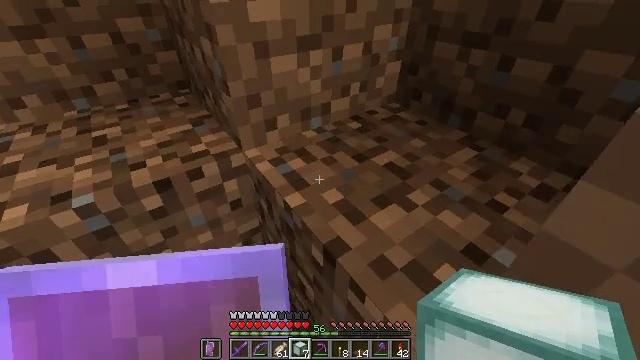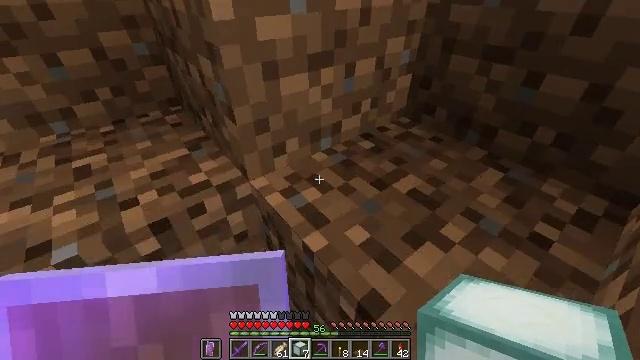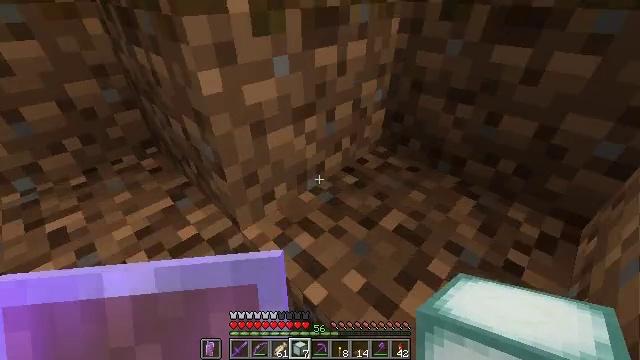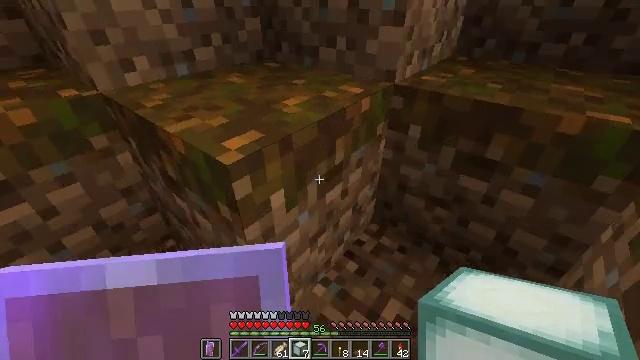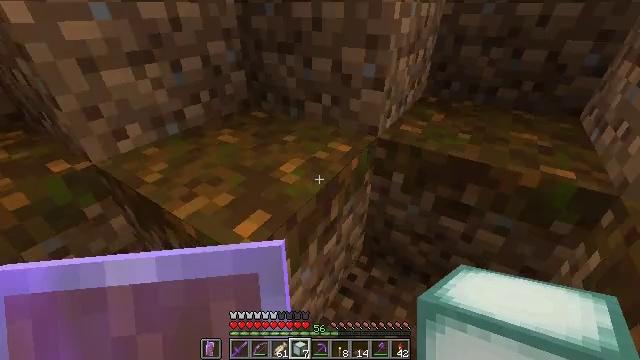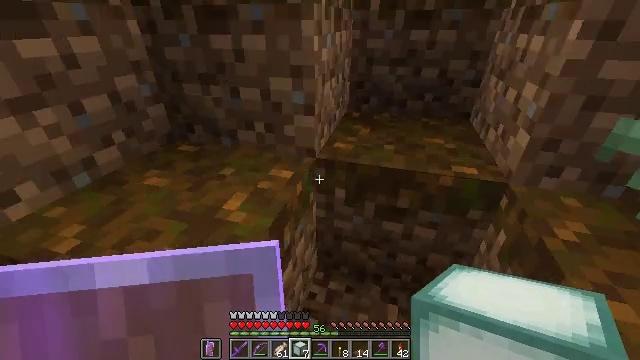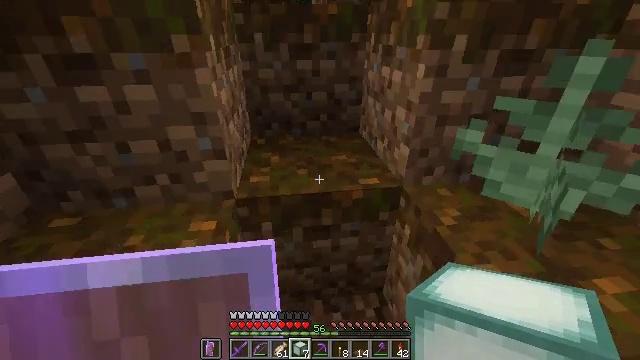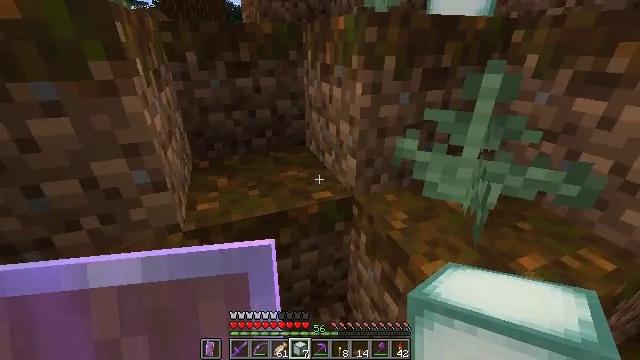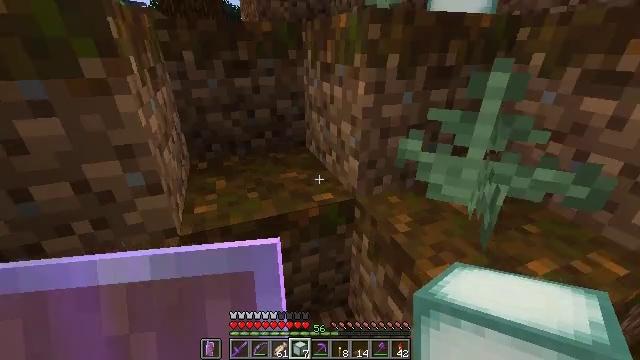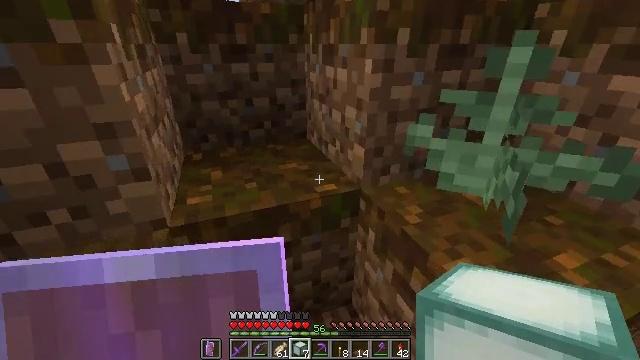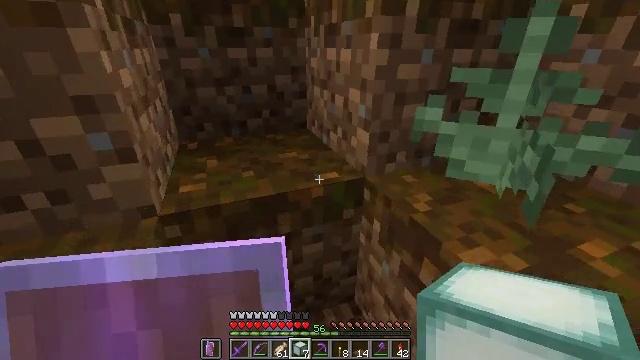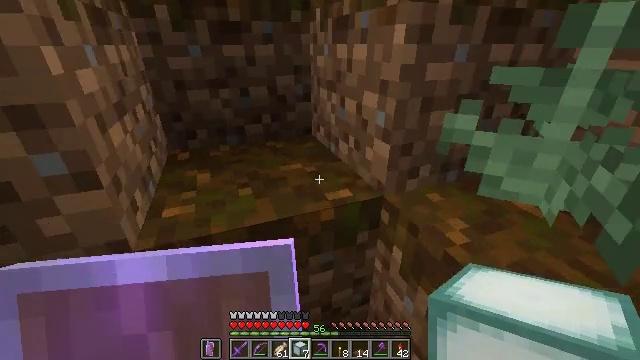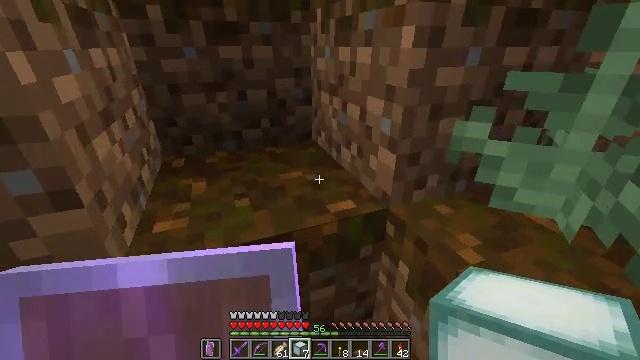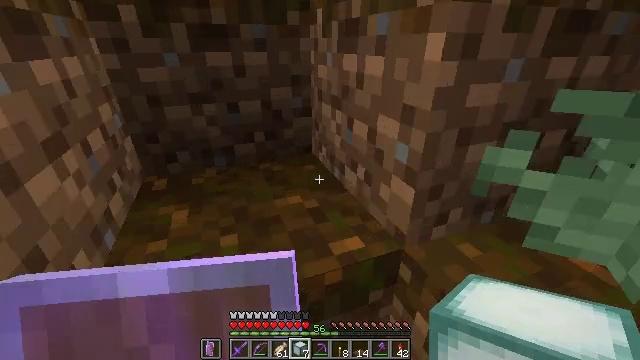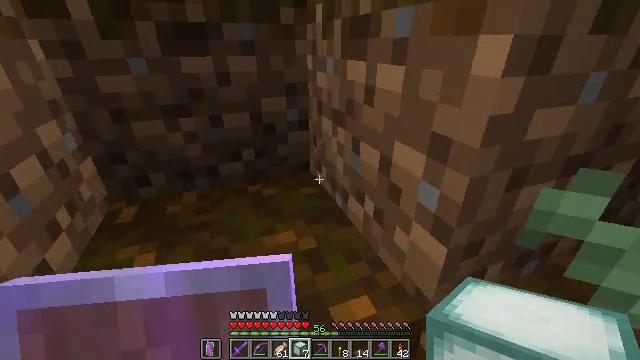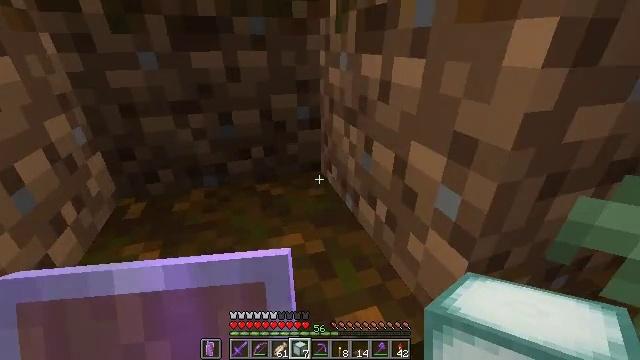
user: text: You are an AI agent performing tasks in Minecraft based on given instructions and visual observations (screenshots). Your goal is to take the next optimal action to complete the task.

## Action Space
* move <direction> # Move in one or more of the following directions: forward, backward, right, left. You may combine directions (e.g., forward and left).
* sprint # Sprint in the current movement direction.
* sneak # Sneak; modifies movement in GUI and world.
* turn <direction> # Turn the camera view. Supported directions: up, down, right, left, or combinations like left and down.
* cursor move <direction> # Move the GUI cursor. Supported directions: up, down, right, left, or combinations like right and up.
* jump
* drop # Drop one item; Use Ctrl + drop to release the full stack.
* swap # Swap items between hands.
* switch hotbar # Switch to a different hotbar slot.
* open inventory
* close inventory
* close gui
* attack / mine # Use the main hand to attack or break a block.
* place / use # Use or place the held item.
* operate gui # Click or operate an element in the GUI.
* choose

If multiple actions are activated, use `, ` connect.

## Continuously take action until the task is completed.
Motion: motion action
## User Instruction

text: Gather the sea lantern with a pickaxe.
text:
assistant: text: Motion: move forward, turn right
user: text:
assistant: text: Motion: move forward, turn right and up, jump
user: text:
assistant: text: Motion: move forward and move left, turn right and up, jump
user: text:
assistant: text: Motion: move forward and move left, turn right and up, jump
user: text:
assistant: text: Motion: move forward and move left, turn right and up, jump
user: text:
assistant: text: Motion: move forward and move left, turn right and up, jump
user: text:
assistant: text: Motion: move forward and move left, turn right and up, jump
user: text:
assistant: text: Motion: move forward, jump
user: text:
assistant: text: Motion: move forward
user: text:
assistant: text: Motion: move forward
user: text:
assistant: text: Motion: move forward
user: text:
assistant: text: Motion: move forward
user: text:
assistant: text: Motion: move forward
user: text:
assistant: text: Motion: no_op
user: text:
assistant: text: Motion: turn left
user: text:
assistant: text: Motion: turn left
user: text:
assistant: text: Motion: turn left and up
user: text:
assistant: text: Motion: turn left and up
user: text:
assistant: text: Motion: move forward, turn left
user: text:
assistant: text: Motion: move forward, jump
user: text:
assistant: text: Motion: move forward, jump
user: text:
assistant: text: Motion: move forward, jump
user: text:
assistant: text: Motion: move forward, jump
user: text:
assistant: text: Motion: move forward, jump
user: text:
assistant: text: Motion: move forward
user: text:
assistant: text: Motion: move forward
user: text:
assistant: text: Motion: move forward
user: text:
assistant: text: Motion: move forward
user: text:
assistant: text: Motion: move forward
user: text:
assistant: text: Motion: move forward, jump